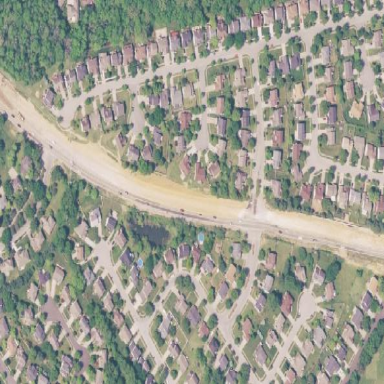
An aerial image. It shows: Residential neighbourhood.